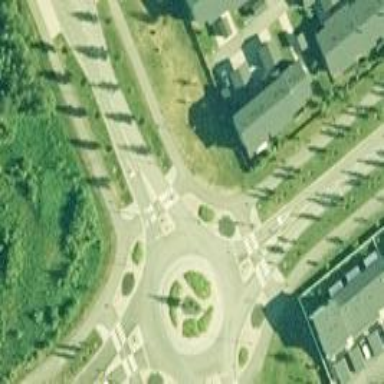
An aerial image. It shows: Marked crossing on the road.